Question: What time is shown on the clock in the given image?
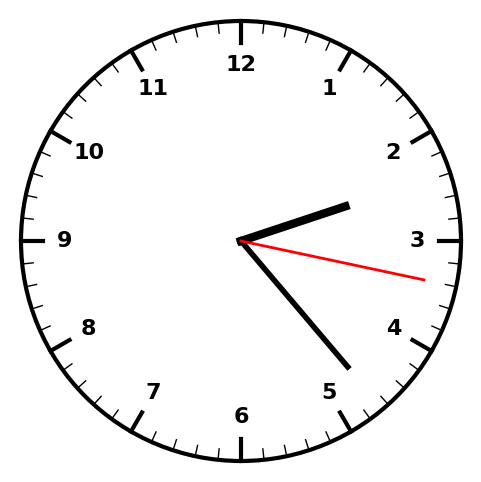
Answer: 02:23:17